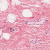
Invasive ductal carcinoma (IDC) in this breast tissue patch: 0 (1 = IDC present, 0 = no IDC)